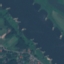
Land use / land cover class: River